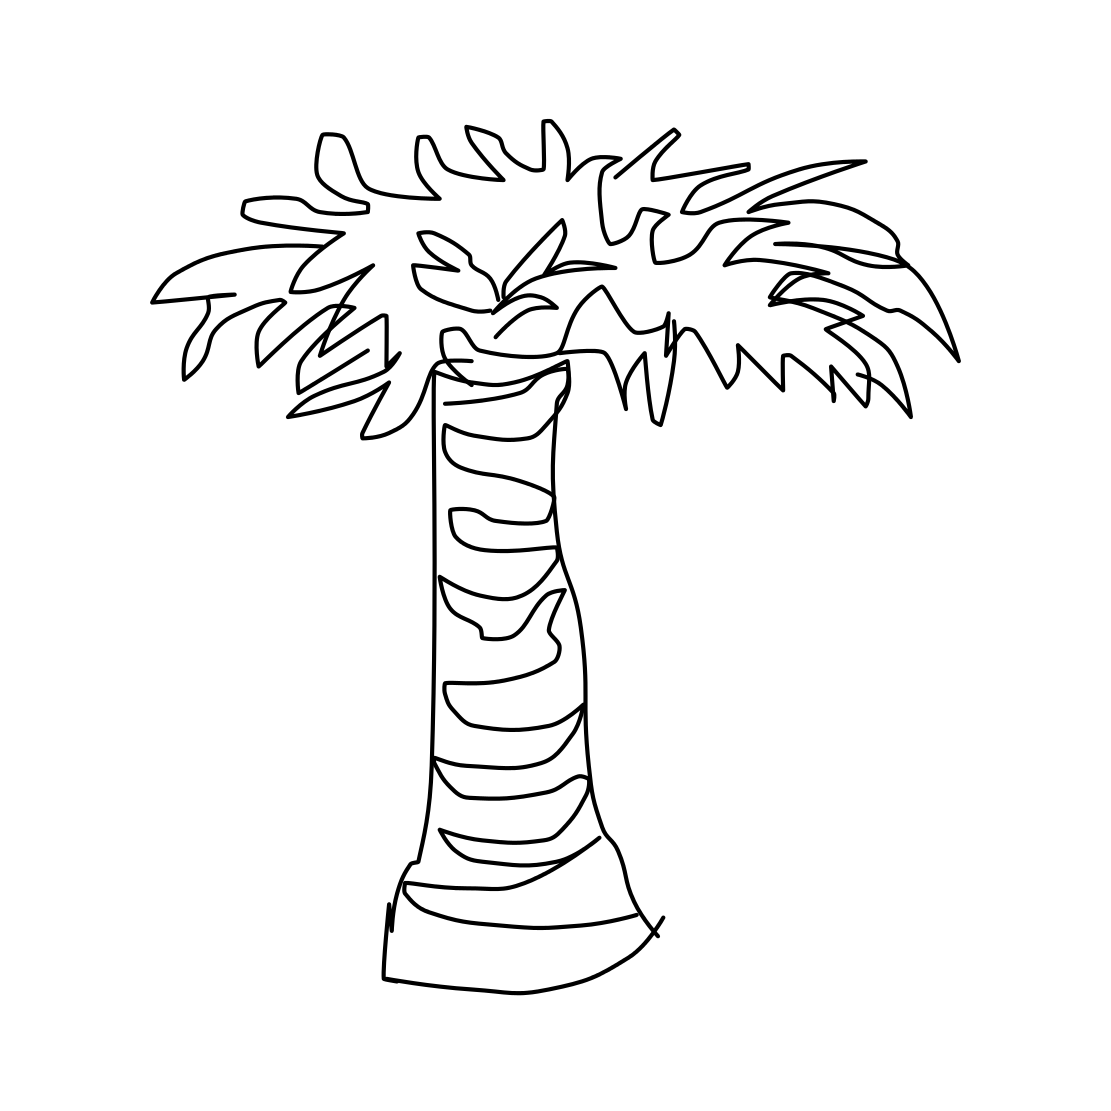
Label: palm tree